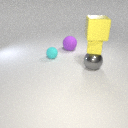
large gray metal sphere to the right of small cyan rubber sphere